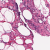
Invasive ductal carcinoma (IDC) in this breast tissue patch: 0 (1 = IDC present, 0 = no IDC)